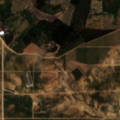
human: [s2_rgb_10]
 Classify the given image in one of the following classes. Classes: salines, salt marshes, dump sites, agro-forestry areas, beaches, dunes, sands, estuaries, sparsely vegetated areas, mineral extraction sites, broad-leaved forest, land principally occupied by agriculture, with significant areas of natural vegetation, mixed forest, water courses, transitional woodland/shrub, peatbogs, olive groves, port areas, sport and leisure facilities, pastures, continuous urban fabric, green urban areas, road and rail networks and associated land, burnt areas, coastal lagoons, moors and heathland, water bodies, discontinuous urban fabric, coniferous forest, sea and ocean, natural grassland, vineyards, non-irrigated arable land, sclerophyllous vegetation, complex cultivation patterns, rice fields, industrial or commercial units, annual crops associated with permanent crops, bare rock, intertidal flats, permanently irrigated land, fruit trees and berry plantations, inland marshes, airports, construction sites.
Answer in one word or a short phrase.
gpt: olive groves, complex cultivation patterns, land principally occupied by agriculture, with significant areas of natural vegetation, transitional woodland/shrub